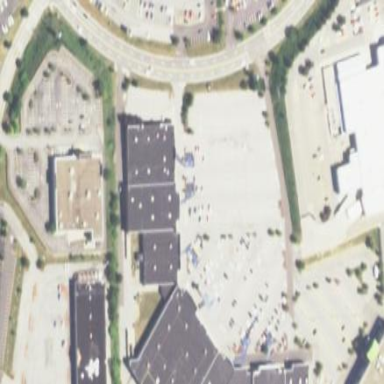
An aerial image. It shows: Retail building.